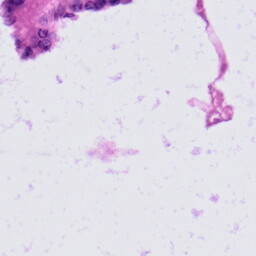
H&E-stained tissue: Prostate